Question: I'm currently trying to divide a processor-intensive simulation task into a few hundred chunks that are processed in parallel within Azure. I thought that Azure WebSites which offer an easy-to-setup dedicated virtual machine and WebJobs with their easy-to-use abstraction over a Storage Queue would fit my bill perfectly.
I have the following Azure setup that gets freshly created by my code each time I run it
- - - - - - - - - -
Here is the signature of the job.
'''
public static void RunGeant4Simulation(
[QueueTrigger("simulationjobs")] JobDescription jobDescription,
[Blob("input/{Archive}", FileAccess.Read)] Stream archive,
[Blob("result/{Name}-{Energy}-output.zip", FileAccess.Write)] Stream output,
[Blob("result/{Name}-{Energy}-log.dat")] TextWriter debug
)
'''
The code then goes ahead to setup a WebSite-local, job-specific directory, extracts the zip-archive containing an executable, runs this executable with Process.Start and writes the captured output to the blob. Everything the Process accesses is available on the machine.
The debug TextWriter is for capturing timing information within the job.
What I expected to see was that each WebSite would take a job from the queue, run it, post the results into the container and take the next job.
What I'm actually seeing is that only a single WebSite is actually running jobs while the remaining ones just idle, although the WebJob is reported as being started and running on each site. The net result is the same number of jobs finished per minute as with one WebSite.
Here is a log of a run, where two WebSites "decided" to participate in running jobs: <URL>. The storage account mentioned in the connection strings is already deleted, so I did not delete the access keys from the logs.
I have added some timing instrumentation to the WebJob and from that I can see that sometimes running the executable takes twice or thrice (pretty much exactly) the time it would take in a "normal" run
'''
stopwatch.Start();
using (var process = Process.Start(processStartInfo))
{
debug.WriteLine("After Starting Process: {0}", DateTime.UtcNow);
var outputData = process.StandardOutput.ReadToEnd();
process.WaitForExit();
stopwatch.Stop();
debug.WriteLine("Process Finished: {0} {1}", DateTime.UtcNow, stopwatch.Elapsed);
outputBytes = Encoding.UTF8.GetBytes(outputData);
}
'''
The stopwatch shows times of 1:15, 2:27, 3:43, etc.
But some of the jobs that take longer than expected also show an expected time for the stopwatch.
However, in both cases, jobs on another WebSite run instead and in the storage's result container, results show up.
In the end, the number of jobs finished per minute does not change.
# Update
Today, I went one step further and created a separate storage account per WebSite and distributed the jobs manually between 8 queues in 8 storage accounts each for one of 8 WebSites. That means from my outside perspective, nothing had anything in common besides running the same code by accident.
This did help.
It still looks like I have one single processor that has to run all WebJobs on whatever WebSite I create no matter how independent they are. I have created an image of the CPU Time as shown in the portal:
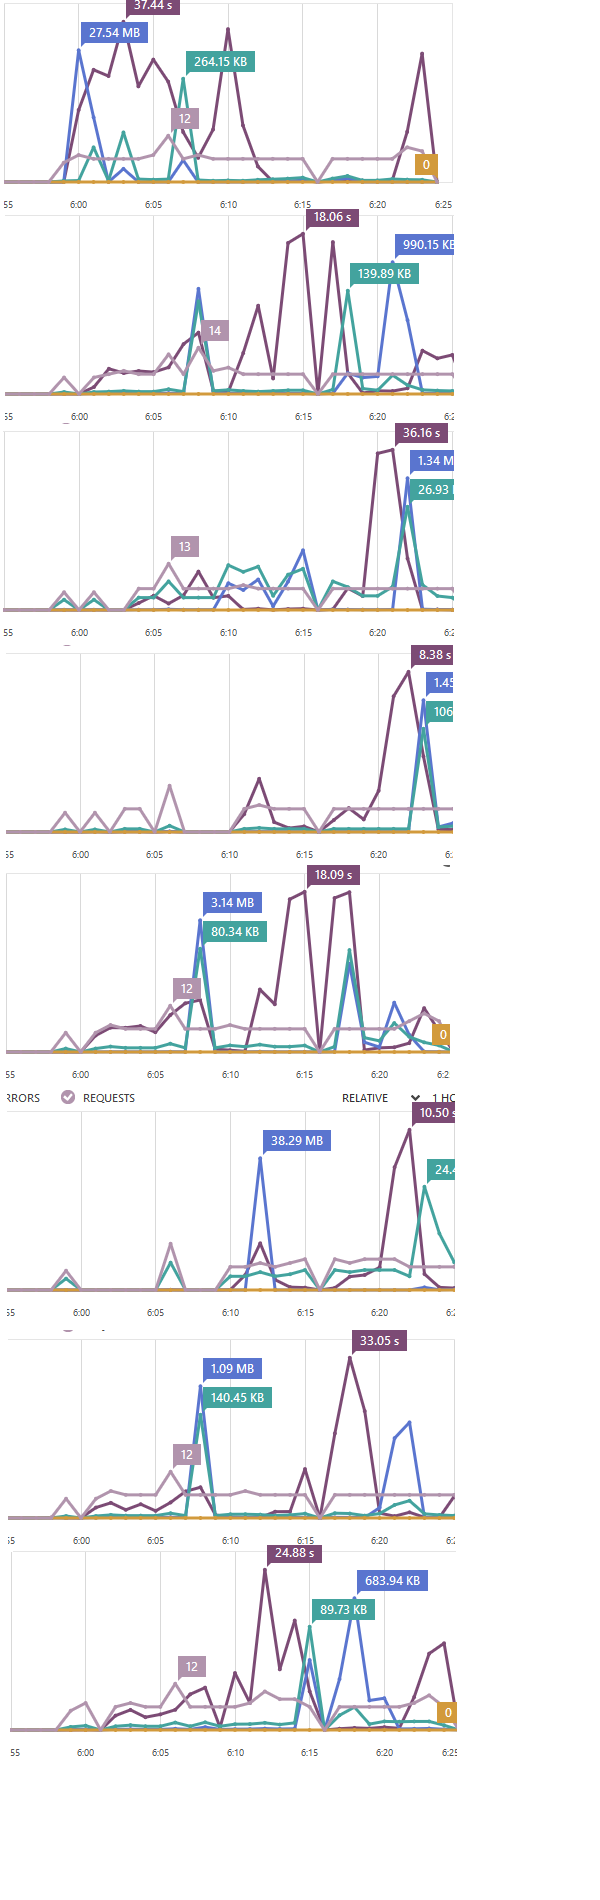
Answer: My thinking about Azure WebSites was actually wrong and that's why I got confused:
In non-Free WebSites, there are two things that scale completely independently
- -
In my thinking, WebSites were directly linked to virtual machine(s) backing them up, but there is no direct connection.
I have now a ServerFarm with n Large instances.
In this ServerFarm, there are n WebSites.
Each WebSite has 5 WebJobs, so that the 4 Processors in a Large instance can be used thoroughly.
Now, everything scales as expected.